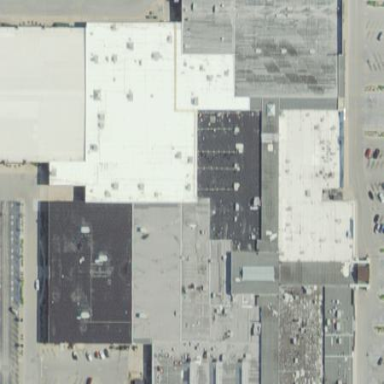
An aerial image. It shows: Mall building.